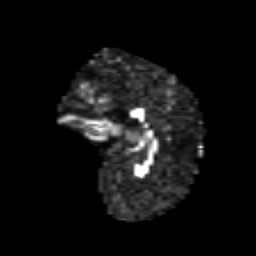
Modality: FA
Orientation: sagittal
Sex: male
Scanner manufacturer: siemens
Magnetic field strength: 3 T
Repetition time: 5 s
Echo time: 0.071 s